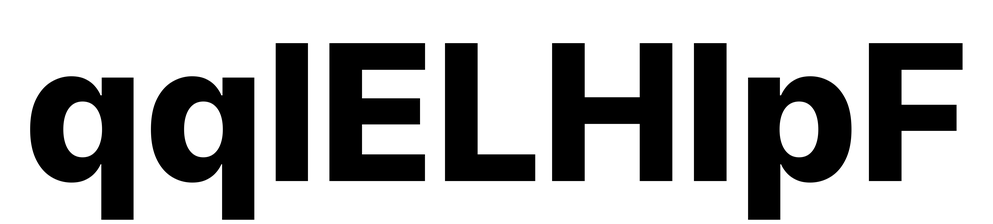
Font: Inter_ExtraBold